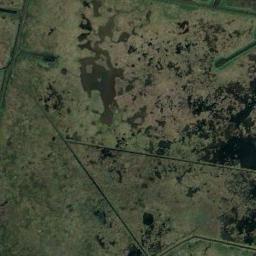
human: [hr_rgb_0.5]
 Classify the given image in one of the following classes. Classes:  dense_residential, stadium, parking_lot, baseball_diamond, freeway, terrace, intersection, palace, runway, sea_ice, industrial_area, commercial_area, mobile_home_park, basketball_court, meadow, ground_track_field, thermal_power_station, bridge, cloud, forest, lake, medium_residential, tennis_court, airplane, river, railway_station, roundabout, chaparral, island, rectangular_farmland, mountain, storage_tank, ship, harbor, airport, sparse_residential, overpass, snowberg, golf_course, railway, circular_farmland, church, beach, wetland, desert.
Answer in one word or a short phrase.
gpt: wetland